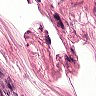
Metastatic tissue present: no